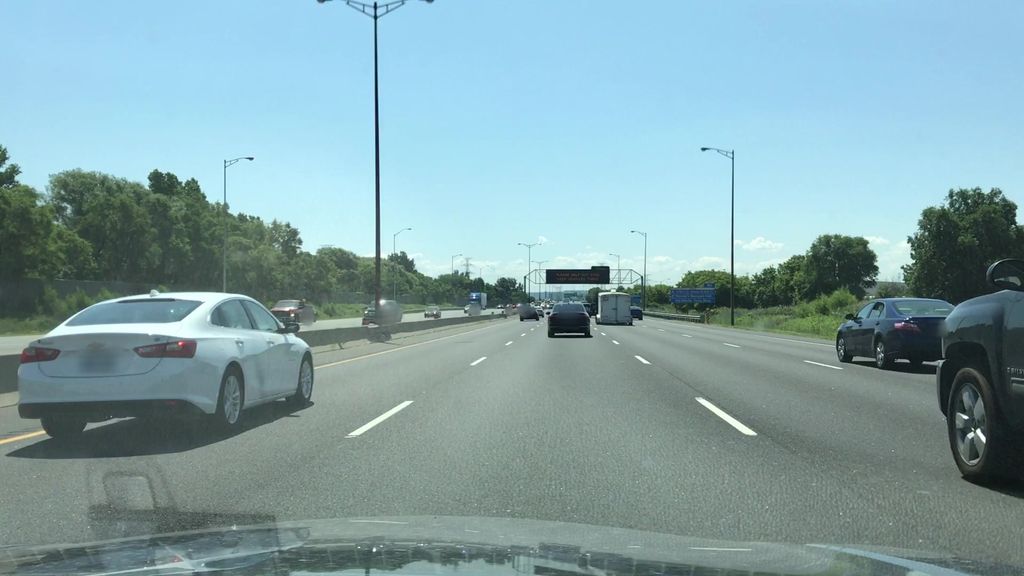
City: hamilton